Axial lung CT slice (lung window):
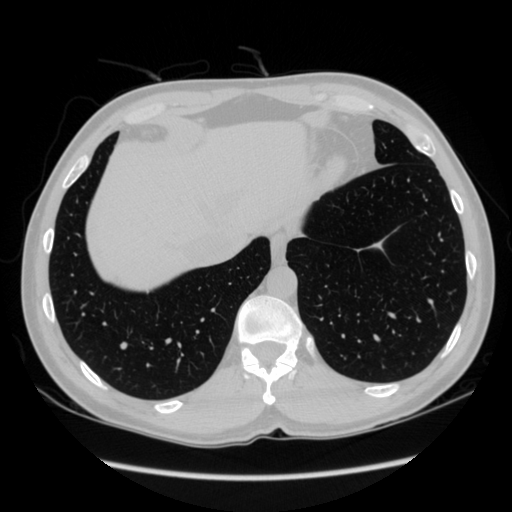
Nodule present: no